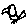
Label: bird